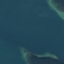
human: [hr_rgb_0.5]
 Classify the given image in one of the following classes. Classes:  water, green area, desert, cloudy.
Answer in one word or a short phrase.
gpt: water